Aerial crown-view tile of a tropical tree (Barro Colorado Island, Panama), acquired 20250715:
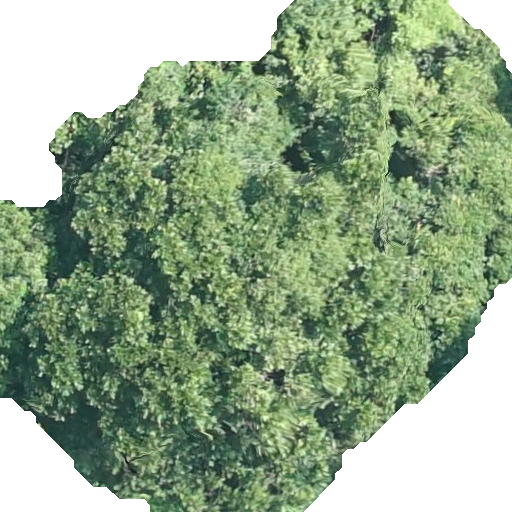
Species: Anacardium excelsum
GBIF accepted scientific name: Anacardium excelsum
Crown area: 321.948 m²